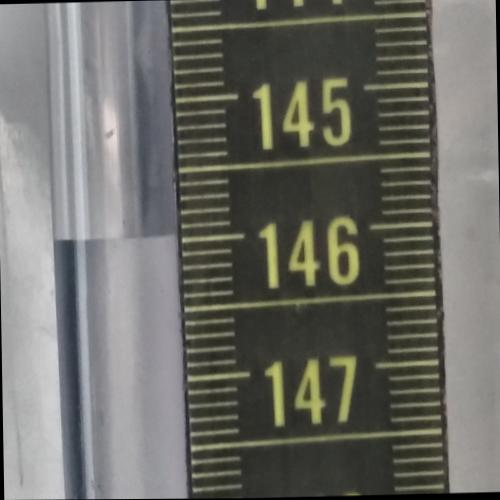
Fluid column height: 146.0 cm